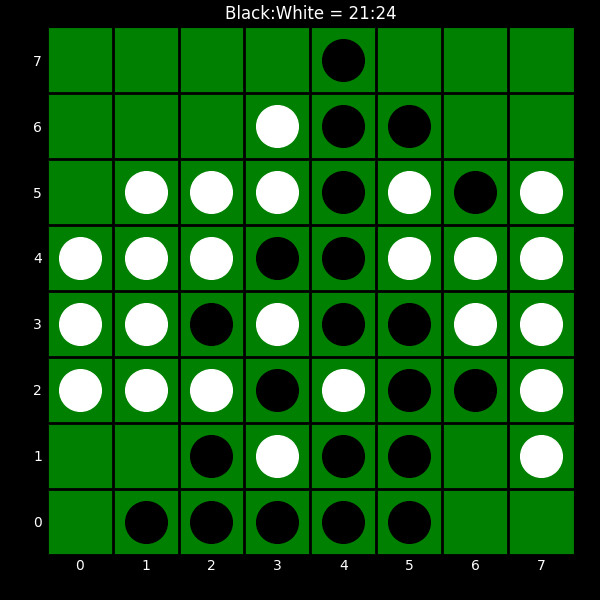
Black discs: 21
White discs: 24